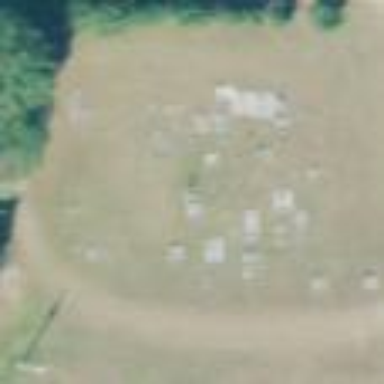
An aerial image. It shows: Graveyard used as cemetery.